Question: What is the departure station?
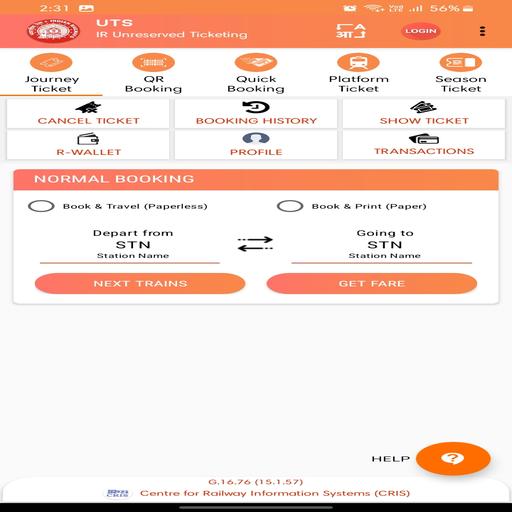
Answer: STN